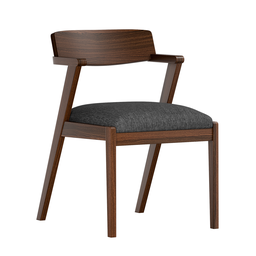
Label: furniture